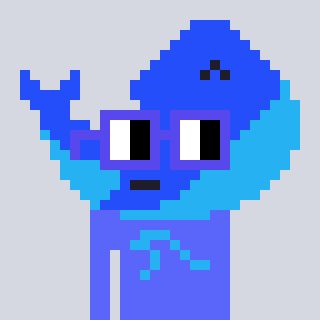
a pixel art character with square blue glasses, a whale-shaped head and a purple-colored body on a cool background